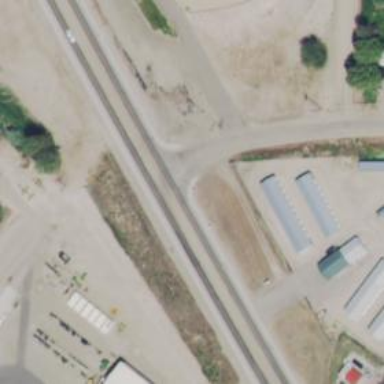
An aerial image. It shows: Asphalt road designated as trunk highway.